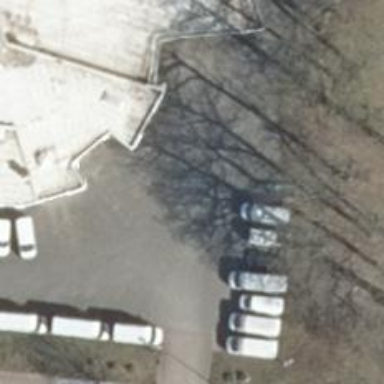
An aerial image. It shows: Trailer rental shop.